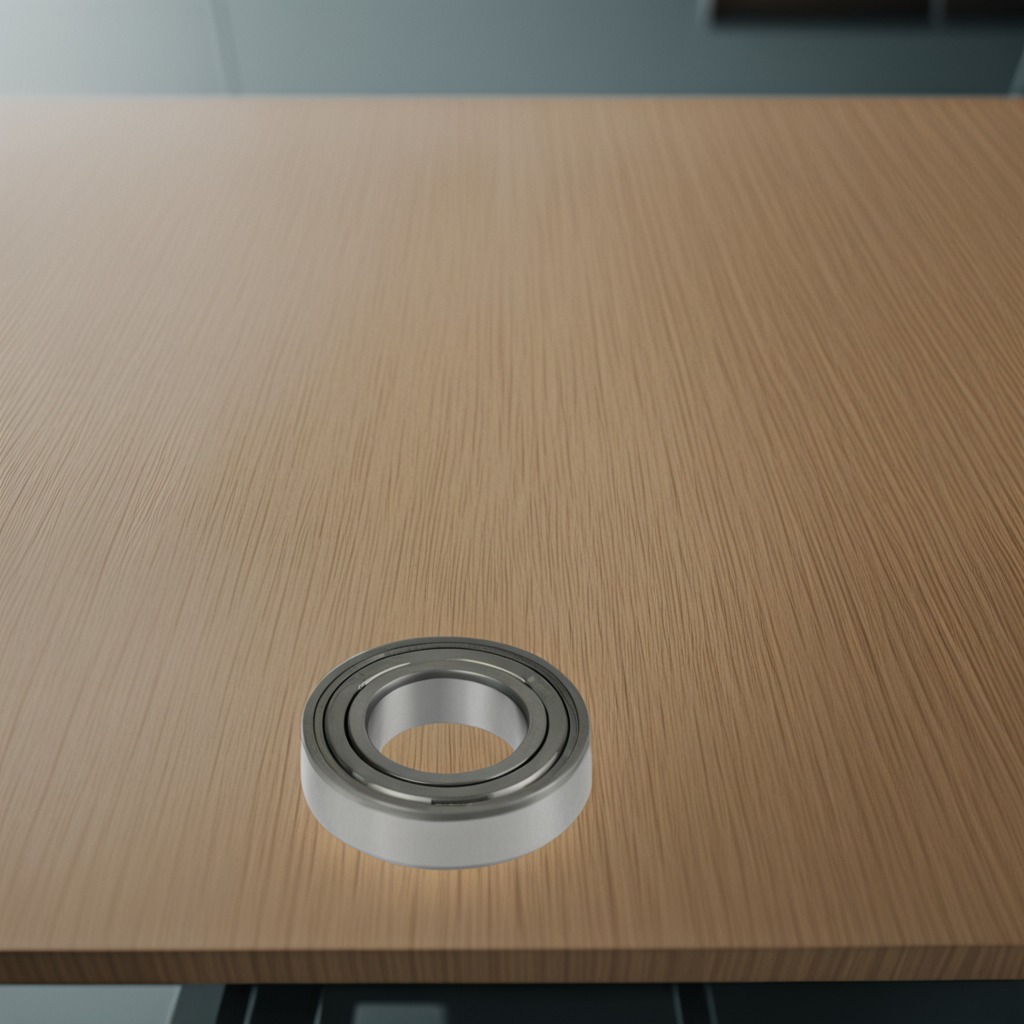
A metal ball bearing is lying on the workbench inside a coastal fishing gear workshop.